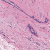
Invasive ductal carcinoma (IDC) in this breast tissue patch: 0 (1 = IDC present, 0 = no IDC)